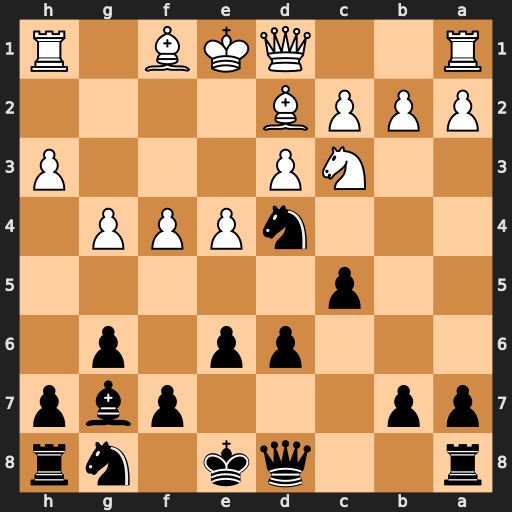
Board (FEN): r2qk1nr/pp3pbp/3pp1p1/2p5/3nPPP1/2NP3P/PPPB4/R2QKB1R
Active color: b
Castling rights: KQkq
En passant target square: -
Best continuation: Qh4#